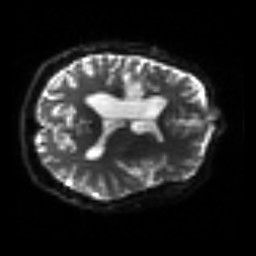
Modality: sbref
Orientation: axial
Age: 39
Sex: male
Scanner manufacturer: siemens
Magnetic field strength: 3 T
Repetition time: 3.2 s
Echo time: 0.081 s